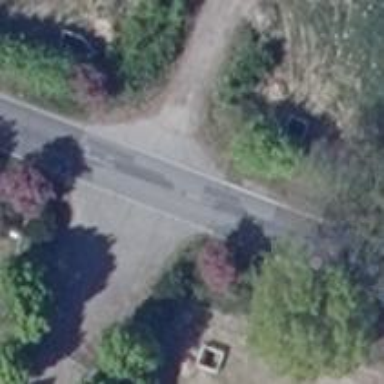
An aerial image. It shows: Asphalt road classified as tertiary.